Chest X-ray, PA view. Patient: 73 years old, sex M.
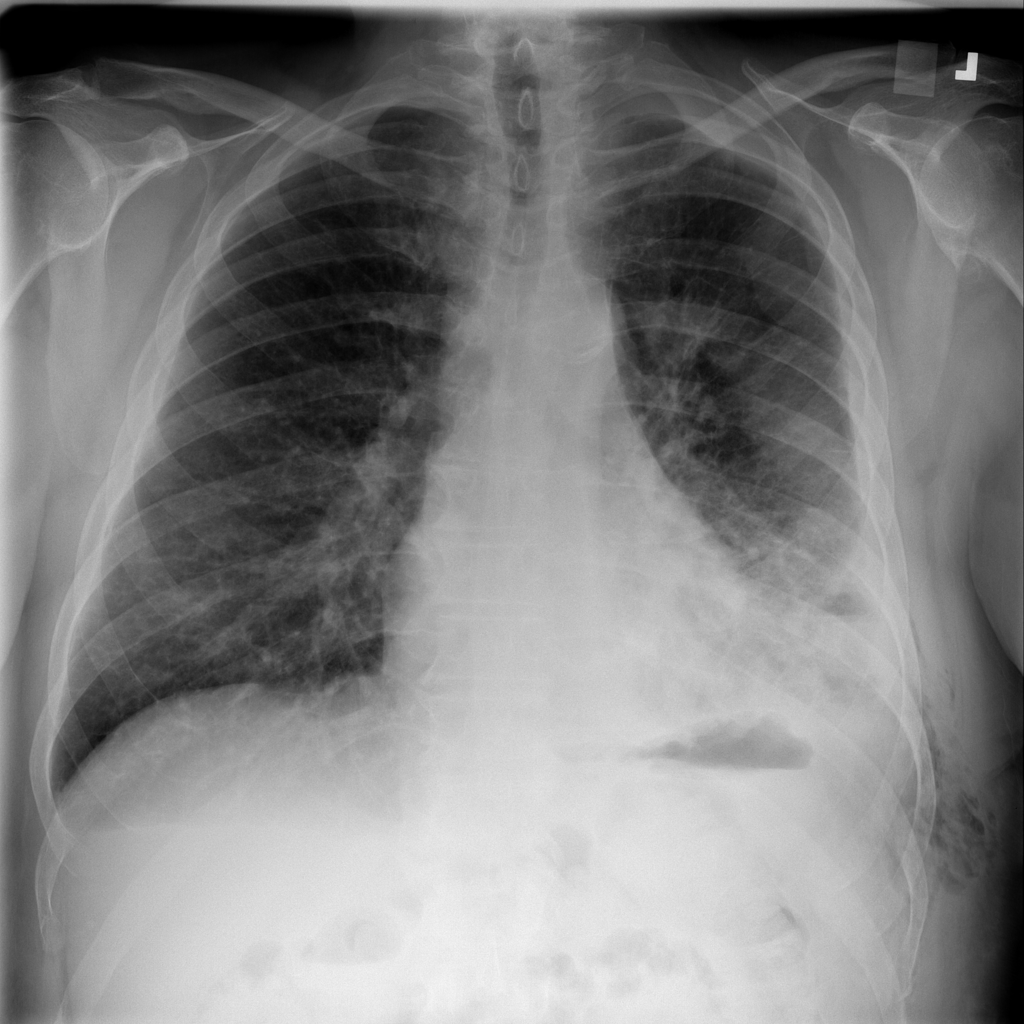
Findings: Effusion, Infiltration